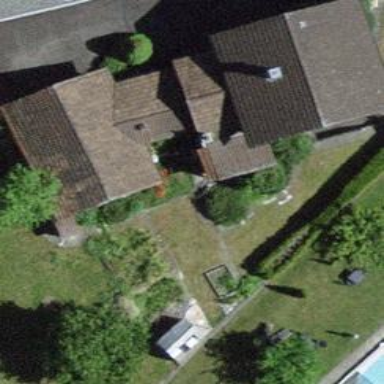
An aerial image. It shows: Garage building.